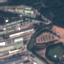
Land use / land cover: Industrial